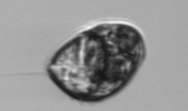
Label: Gyrodinium